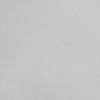
Label: dusty